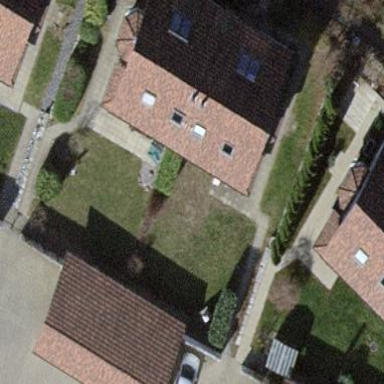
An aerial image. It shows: Terrace building.